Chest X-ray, PA view. Patient: 77 years old, sex F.
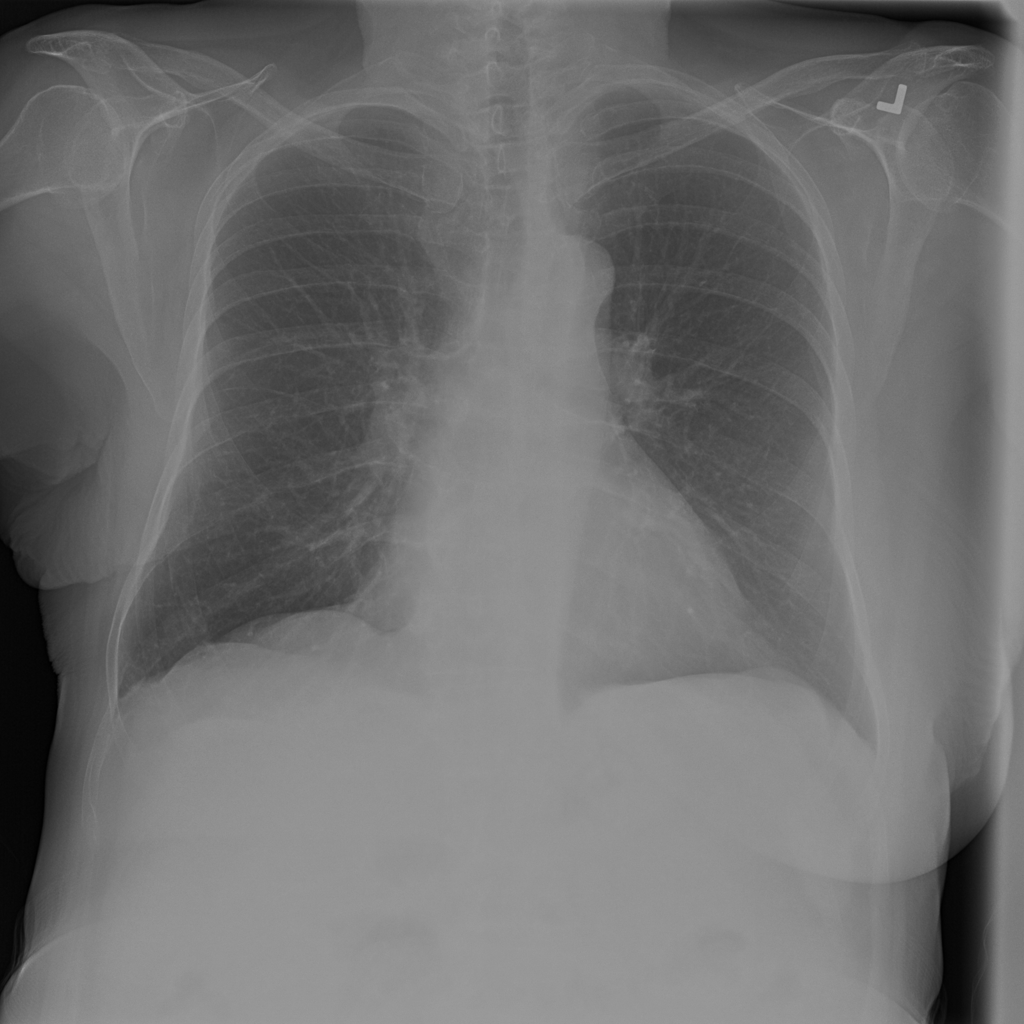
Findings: No Finding